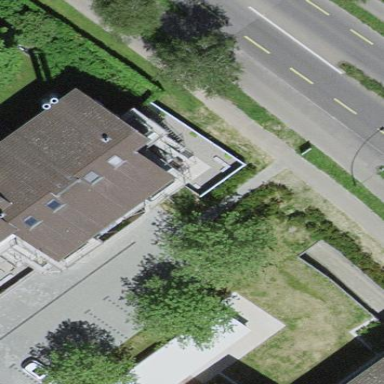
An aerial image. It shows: Building with gabled roof.